Question: I'm currently dealing with some memory addresses that I need to pad to a full 64-bit in length. As an example:
'''
0x7ffe0 - needs to be padded to: 0x000000007ffe0000
'''
Essentially each value needs to be padding out to 16 digits with the zeros in the right places.
I know 'String.format' will probably do it, but I'm not sure if 'DecimalFormat' is quicker, or the better way to do this.
Any advice would be greatly appreciated.
Thanks
This is how the memory information is stored within the file:

Essentially the first 8 bytes are the start of a range, and the last 8 are where the range ends.
Another program I have access to is showing me the full 64-bit padded address, so I'm not entirely sure how it is performing the padding.
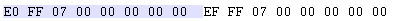
Answer: try this
'''
String s = String.format("0x%016x", 0x7ffe0);
'''
DecimalFormat works only with decimals not hexadecimals